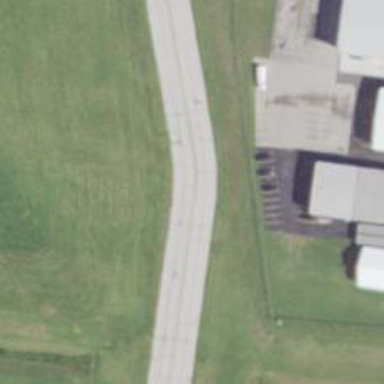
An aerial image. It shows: View of taxiway at the airport.